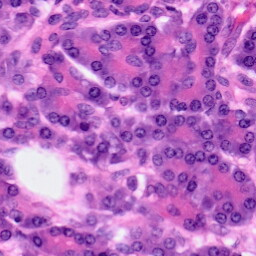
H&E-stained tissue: Pancreatic